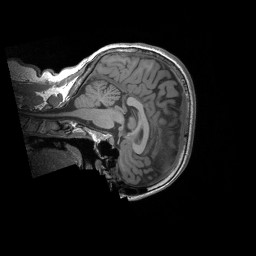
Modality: T1w
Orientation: sagittal
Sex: female
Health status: ill
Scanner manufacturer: siemens
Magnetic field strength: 3 T
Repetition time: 1.66 s
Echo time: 0.00254 s